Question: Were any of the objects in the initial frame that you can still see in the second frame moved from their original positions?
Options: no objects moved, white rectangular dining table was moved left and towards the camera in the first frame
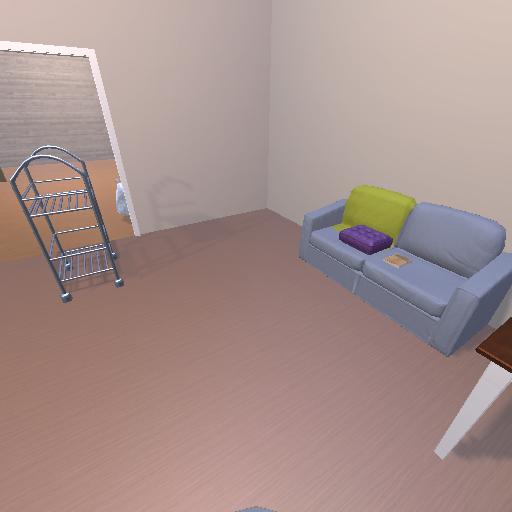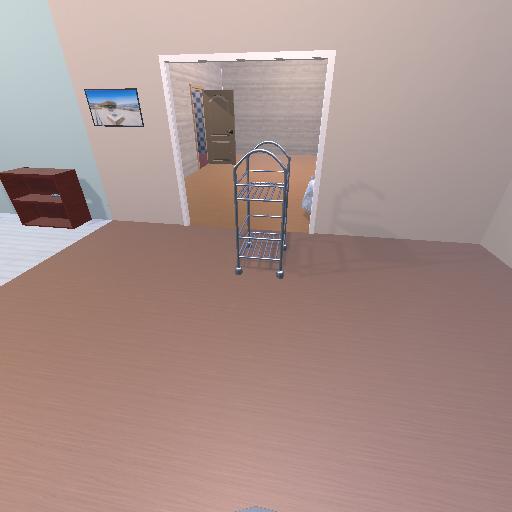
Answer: no objects moved